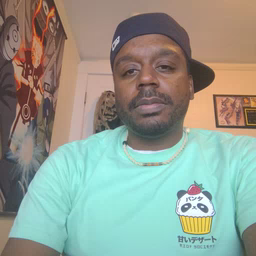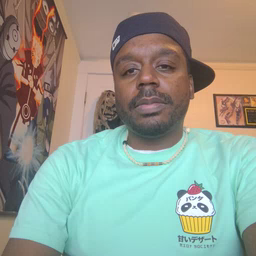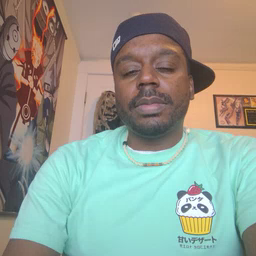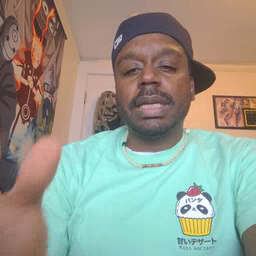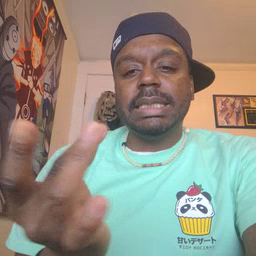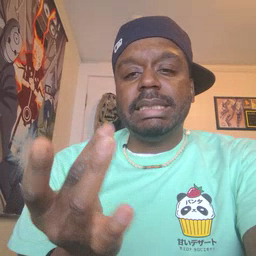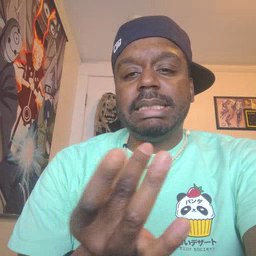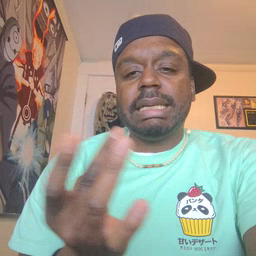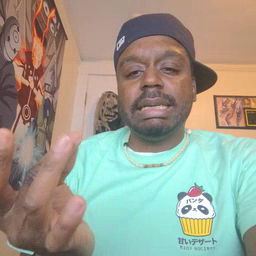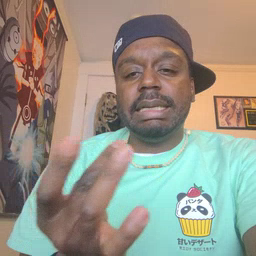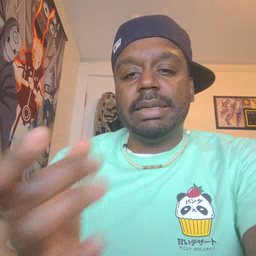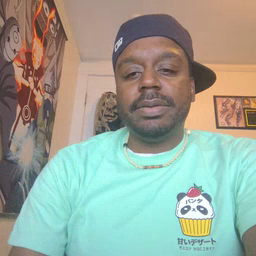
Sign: sticky